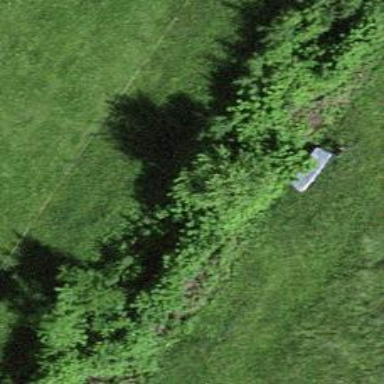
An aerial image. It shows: Hedge acting as barrier.